Field crop: maize
Growth stage: 2
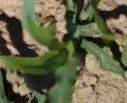
Species: maize